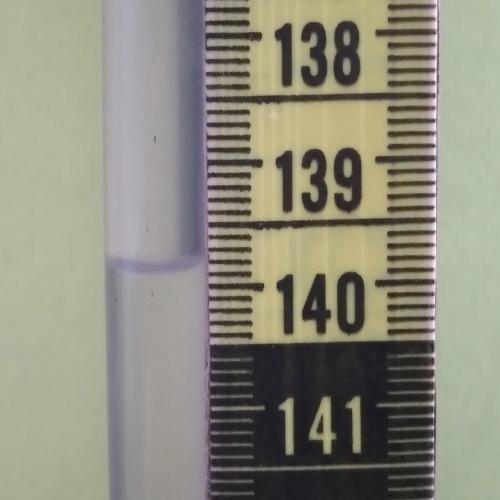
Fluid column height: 139.8 cm